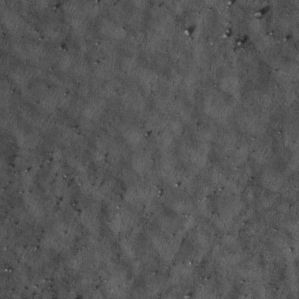
Label: non_frost